七年级 · 度量几何学
（2021$\cdot$深圳市高级中学初二月考）已知: 如图 $\mathrm{AB} / / \mathrm{EF}, \mathrm{BC} \perp \mathrm{CD}$, 则 $\angle \alpha, \angle \beta, \angle \gamma$ 之间的关系是 $(\quad)$

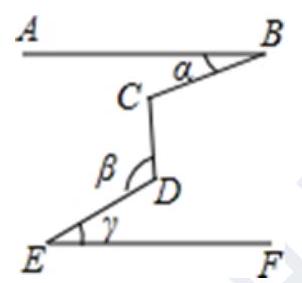
A. $\angle \beta=\angle \alpha+\angle \gamma$
B. $\angle \alpha+\angle \beta+\angle \gamma=180^{\circ}$
C. $\angle \alpha+\angle \beta-\angle \gamma=90^{\circ}$
D. $\angle \beta+\angle \gamma-\angle \alpha=90^{\circ}$
答案: C
解析: C

【分析】分别过 C、D 作 $\mathrm{AB}$ 的平行线 $\mathrm{CM}$ 和 $\mathrm{DN}$, 由平行线的性质可得到 $\angle \alpha+\angle \beta=\angle \mathrm{C}+\angle \gamma$, 可求得答案.

【解析】解：如图, 分别过 $\mathrm{C} 、 \mathrm{D}$ 作 $\mathrm{AB}$ 的平行线 $\mathrm{CM}$ 和 $\mathrm{DN}$,

$\because \mathrm{AB} / / \mathrm{EF}, \therefore \mathrm{AB} / / \mathrm{CM} / / \mathrm{DN} / / \mathrm{EF}, \quad \therefore \angle \alpha=\angle \mathrm{BCM}, \angle \mathrm{MCD}=\angle \mathrm{NDC}, \angle \mathrm{NDE}=\angle \gamma$,

$\therefore \angle \alpha+\angle \beta=\angle \mathrm{BCM}+\angle \mathrm{CDN}+\angle \mathrm{NDE}=\angle \mathrm{BCM}+\angle \mathrm{MCD}+\angle \gamma$,

又 $\mathrm{BC} \perp \mathrm{CD}, \therefore \angle \mathrm{BCD}=90^{\circ}, \therefore \angle \alpha+\angle \beta=90^{\circ}+\angle \gamma$, 即 $\angle \alpha+\angle \beta-\angle \gamma=90^{\circ}$, 故选: C.
【点睛】本题主要考查平行线的性质, 掌捯平行线的判定和性质是解题的关键, 即(1)两直线平行 $\Leftrightarrow$ 同位角相等, (2)两直线平行 $\Leftrightarrow$ 内错角相等, (3)两直线平行 $\Leftrightarrow$ 同旁内角互补, (4)a/b, $b / / c \Rightarrow a / / c$.